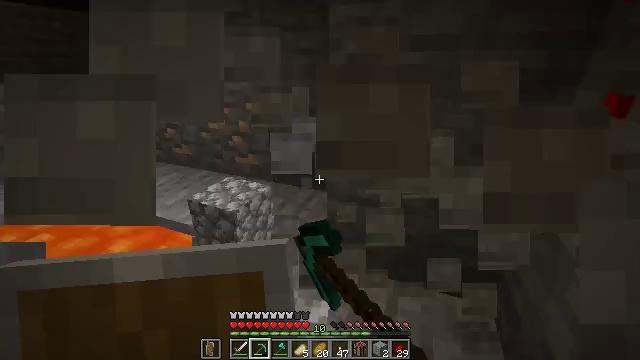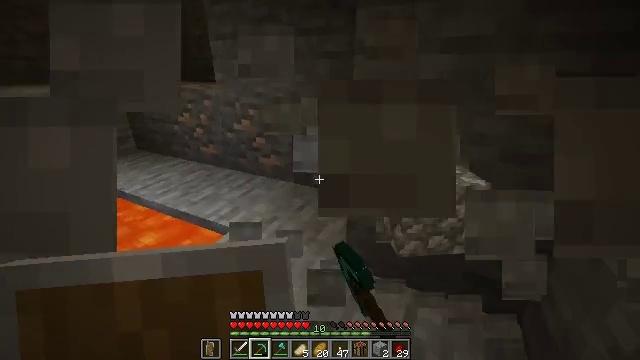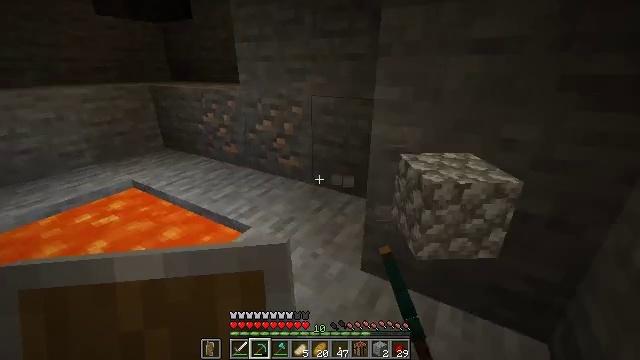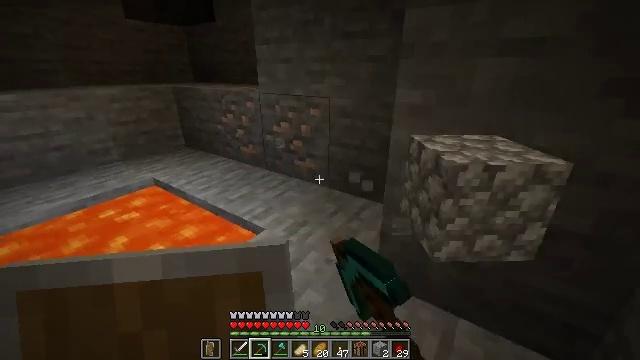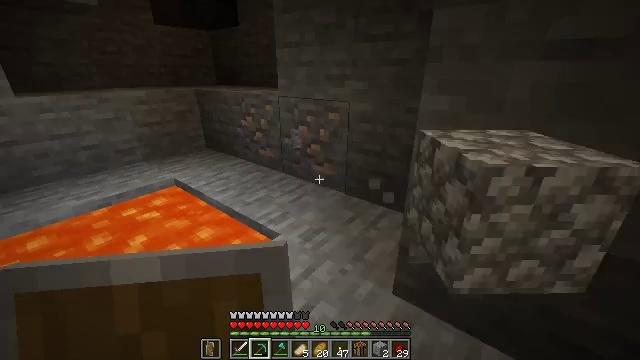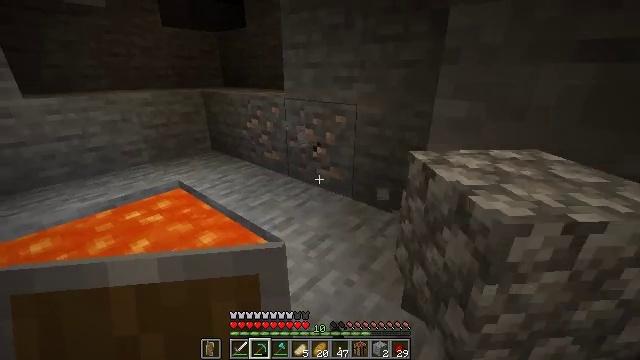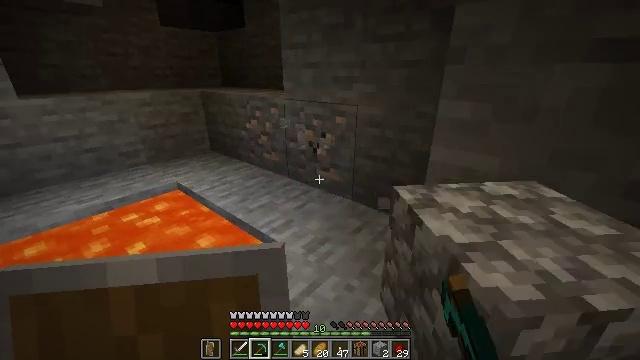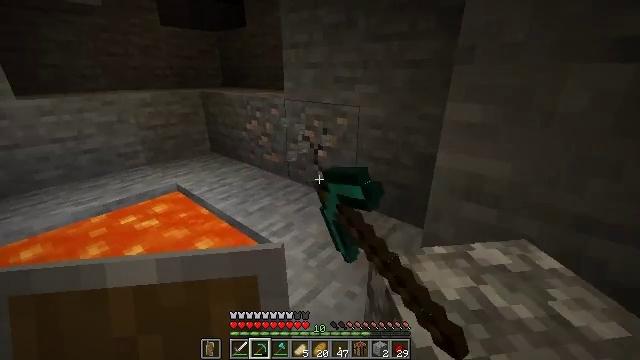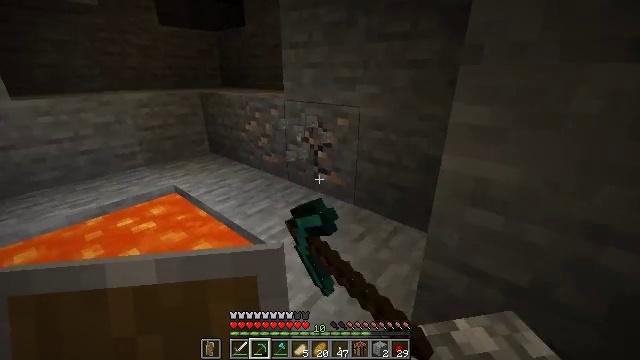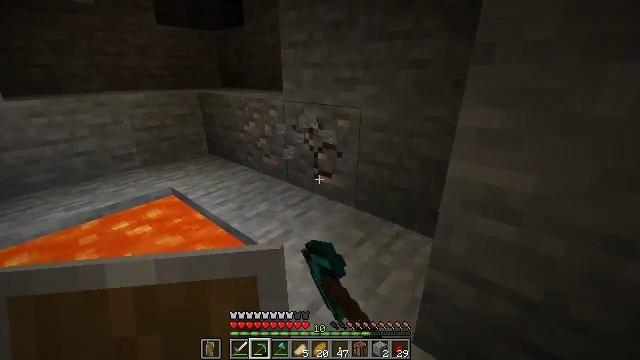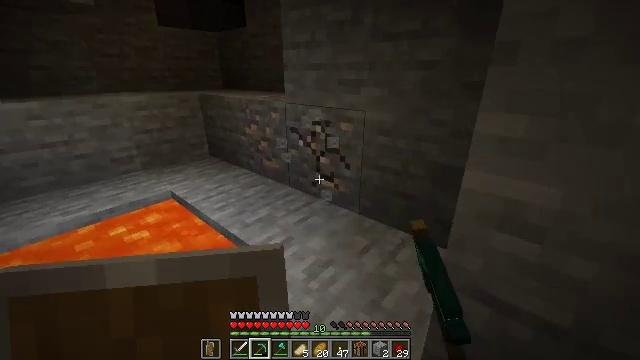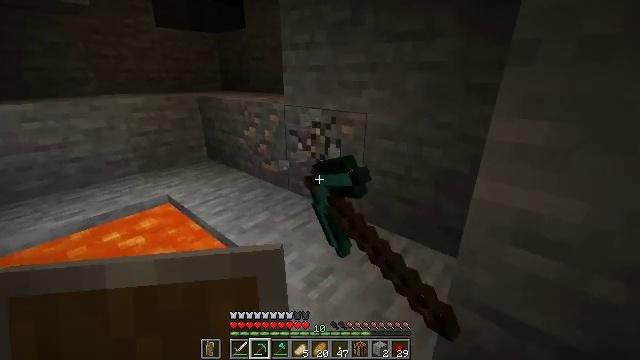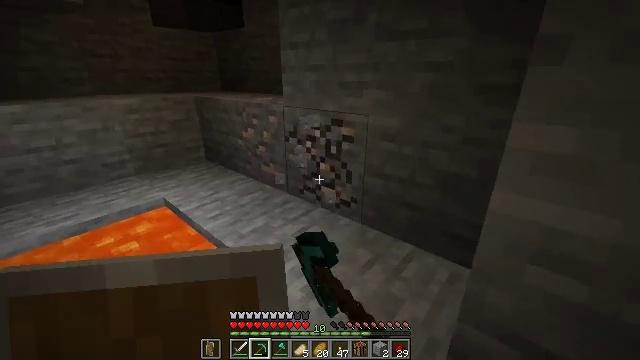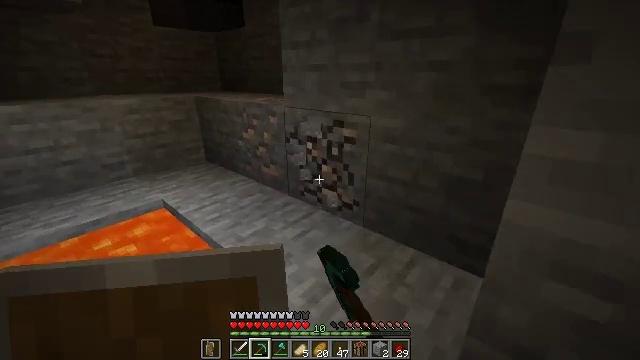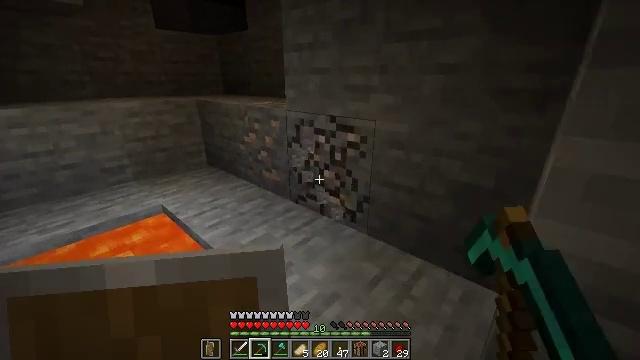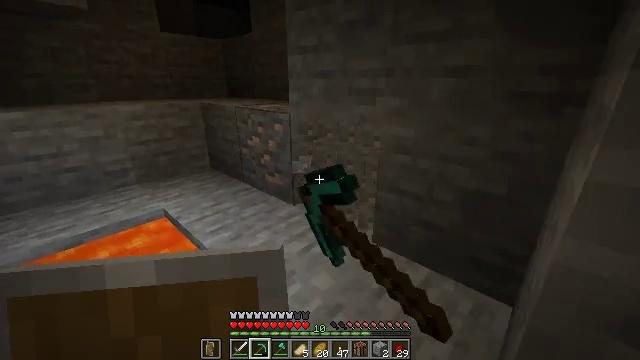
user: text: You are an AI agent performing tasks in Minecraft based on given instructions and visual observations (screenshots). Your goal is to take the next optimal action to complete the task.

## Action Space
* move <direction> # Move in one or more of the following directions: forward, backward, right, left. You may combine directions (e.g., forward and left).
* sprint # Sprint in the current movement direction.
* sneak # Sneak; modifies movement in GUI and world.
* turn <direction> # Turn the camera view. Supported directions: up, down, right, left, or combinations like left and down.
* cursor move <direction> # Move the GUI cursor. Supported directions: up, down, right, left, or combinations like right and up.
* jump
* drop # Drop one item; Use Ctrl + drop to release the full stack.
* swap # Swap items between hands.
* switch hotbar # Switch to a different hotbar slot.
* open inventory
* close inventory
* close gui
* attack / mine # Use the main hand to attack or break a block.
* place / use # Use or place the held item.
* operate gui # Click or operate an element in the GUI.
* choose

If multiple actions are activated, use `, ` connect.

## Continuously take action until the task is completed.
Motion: motion action
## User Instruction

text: Use a pickaxe to gather iron ore.
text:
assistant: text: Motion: sneak, turn left, attack / mine
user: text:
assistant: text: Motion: move forward, sneak, turn left, attack / mine
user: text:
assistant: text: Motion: move forward, sneak, turn left, attack / mine
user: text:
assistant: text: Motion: move forward, sneak, turn left, attack / mine
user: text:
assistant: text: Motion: move forward, sneak, turn left, attack / mine
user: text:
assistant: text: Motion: move forward, sneak, attack / mine
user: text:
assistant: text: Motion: move forward, sneak, attack / mine
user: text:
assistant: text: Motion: move forward, sneak, attack / mine
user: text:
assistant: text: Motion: move forward, sneak, attack / mine
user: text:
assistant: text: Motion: move forward, sneak, attack / mine
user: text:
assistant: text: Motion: move forward, sneak, attack / mine
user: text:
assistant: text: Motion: move forward, sneak, attack / mine
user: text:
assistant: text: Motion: move forward, sneak, attack / mine
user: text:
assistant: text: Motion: move forward, sneak, attack / mine
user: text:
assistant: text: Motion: move forward, sneak, attack / mine
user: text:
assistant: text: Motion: move forward, sneak, attack / mine
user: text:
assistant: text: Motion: move forward, sneak, attack / mine
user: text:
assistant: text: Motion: move forward, sneak, attack / mine
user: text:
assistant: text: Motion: move forward, sneak, attack / mine
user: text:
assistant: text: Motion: move forward, sneak, attack / mine
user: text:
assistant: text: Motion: move forward, sneak, turn left, attack / mine
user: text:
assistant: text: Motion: move forward, sneak, turn left, attack / mine
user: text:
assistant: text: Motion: move forward, sneak, turn left, attack / mine
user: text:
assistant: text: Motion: move forward, sneak, turn left, attack / mine
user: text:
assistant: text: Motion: move forward, sneak, attack / mine
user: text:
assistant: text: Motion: move forward, sneak, attack / mine
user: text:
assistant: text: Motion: move forward, sneak, attack / mine
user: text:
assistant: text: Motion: move forward, sneak, attack / mine
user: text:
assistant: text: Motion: move forward, sneak, attack / mine
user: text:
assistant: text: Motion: move forward, sneak, attack / mine